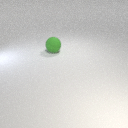
large green rubber sphere